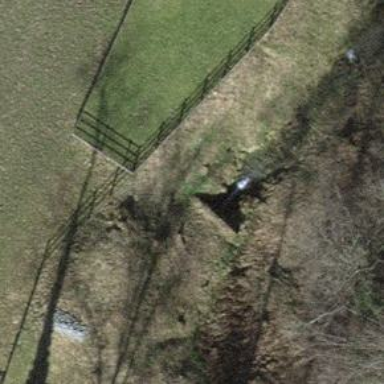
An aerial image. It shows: Culvert tunnel.